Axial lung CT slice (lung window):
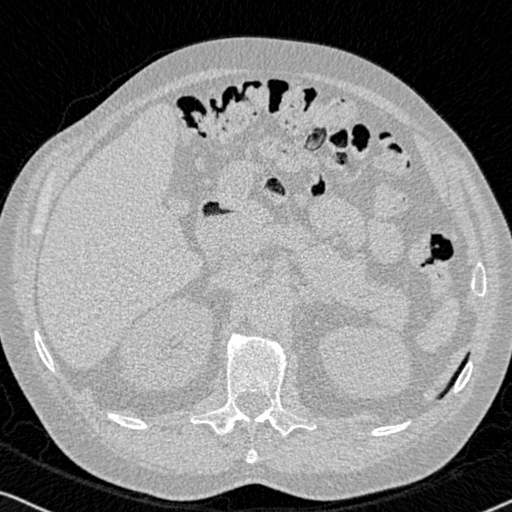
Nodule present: no